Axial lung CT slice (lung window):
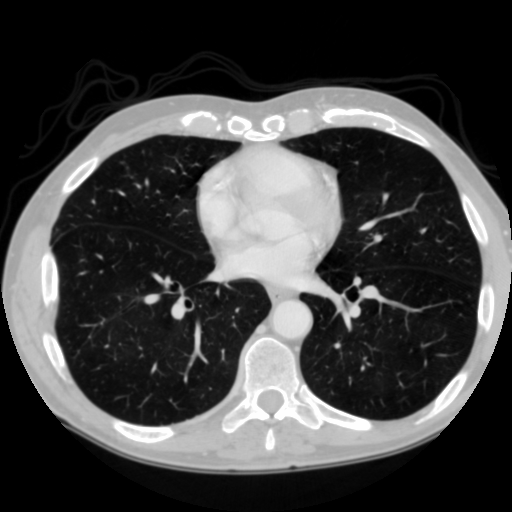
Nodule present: no